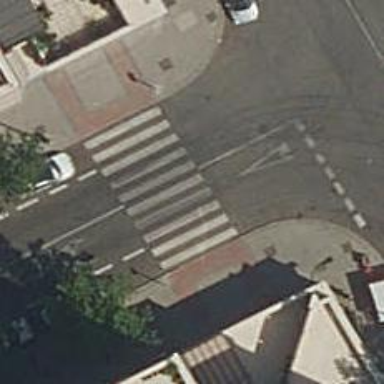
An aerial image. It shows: Uncontrolled zebra crossing on the road.